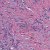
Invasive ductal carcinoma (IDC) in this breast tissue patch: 1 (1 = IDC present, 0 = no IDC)